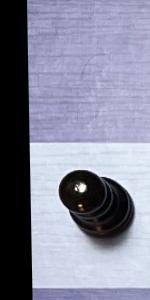
Label: Pawn_Black